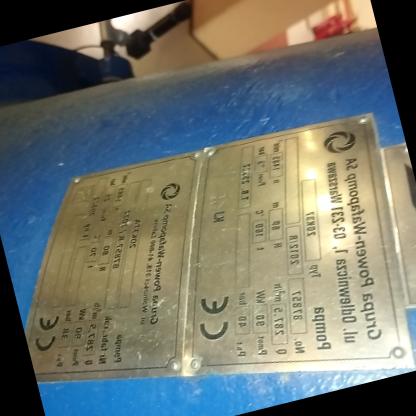
Klasa: tabliczka-znamionowa